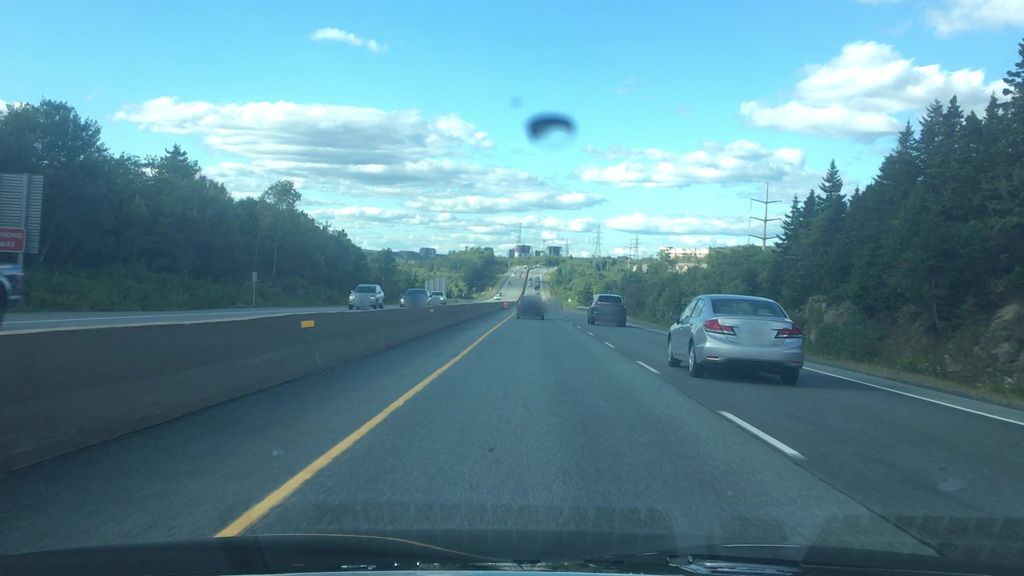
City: halifax